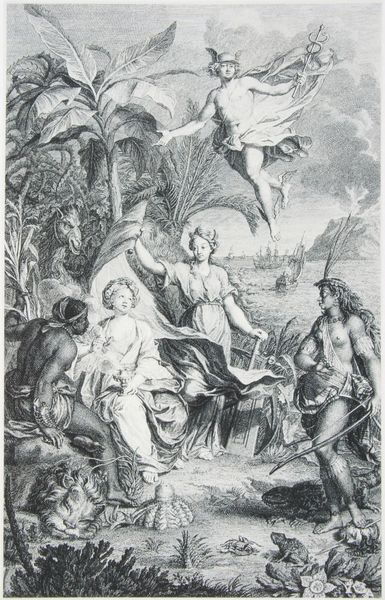
Titel: Allegorie der außereuropäischen Erdteile: Asien, umgeben von Afrika und Amerika
Künstler: Bernard Picart
Schlagwörter: akt, baum, berg, blätter, dunkel, flügel, hand, kopf, mann, meer, nackt, schatten, wasser, weiß, akte, bäume, frauen, landschaft, menschen, see, sitzen, stadt, ufer, blume, blumen, brust, busen, frau, frisur, geschwungen, geste, grau, haar, hell, hut, kleid, licht, männer, schwarz, szene, zeichnung, dame, gürtel, tier, jung, blicke, federn, erde, ferne, horizont, natur, gebüsch, rauch, sonne, boden, gewand, haare, pflanzen, locken, wald, boot, esel, fliegen, pferd, engel, beine, taille, brüste, küste, schiff, schiffe, segelboot, wellen, bogen, haltung, stab, afrika, grafik, graphik, amerika, kraft, lciht, palme, palmwedel, wedel, exotisch, grass, farbige, neger, schwarze, antike, orient, vulkan, schweben, druck, druckgraphik, schraffur, radierung, stich, schwarzweiß, waffen, helm, allegorie, kranz, mythologie, göttin, jagd, scharzer, götter, satyr, amazone, amazonen, krieger, toff, tuchs, schlangen, urwald, stauden, palmen, zentrum, löwe, muschel, ankunft, hermes, merkur, amor, kupferstich, flügelhelm, pfeil, personifizierung, banane, sklaven, frosch, kröte, kamel, dschungel, kontinent, weisse, einwohner, indianer, ureinwohner, verkünden, ber, eingeborene, indios, gerg, glügelhelm, mustklen, schwarzter, merkus, schifffe, oalme